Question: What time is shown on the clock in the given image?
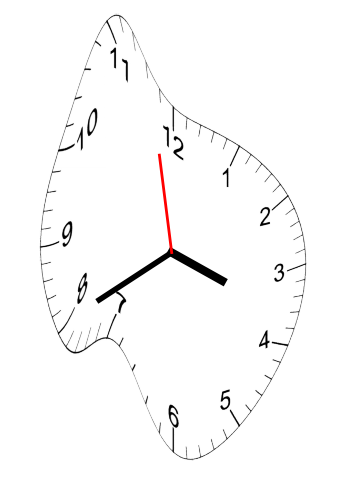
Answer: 03:39:58